Interaction volume radius: 5 \u00c5
Interaction volume height: 30 \u00c5
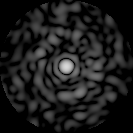
Disorder parameter: 0.8594